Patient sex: F
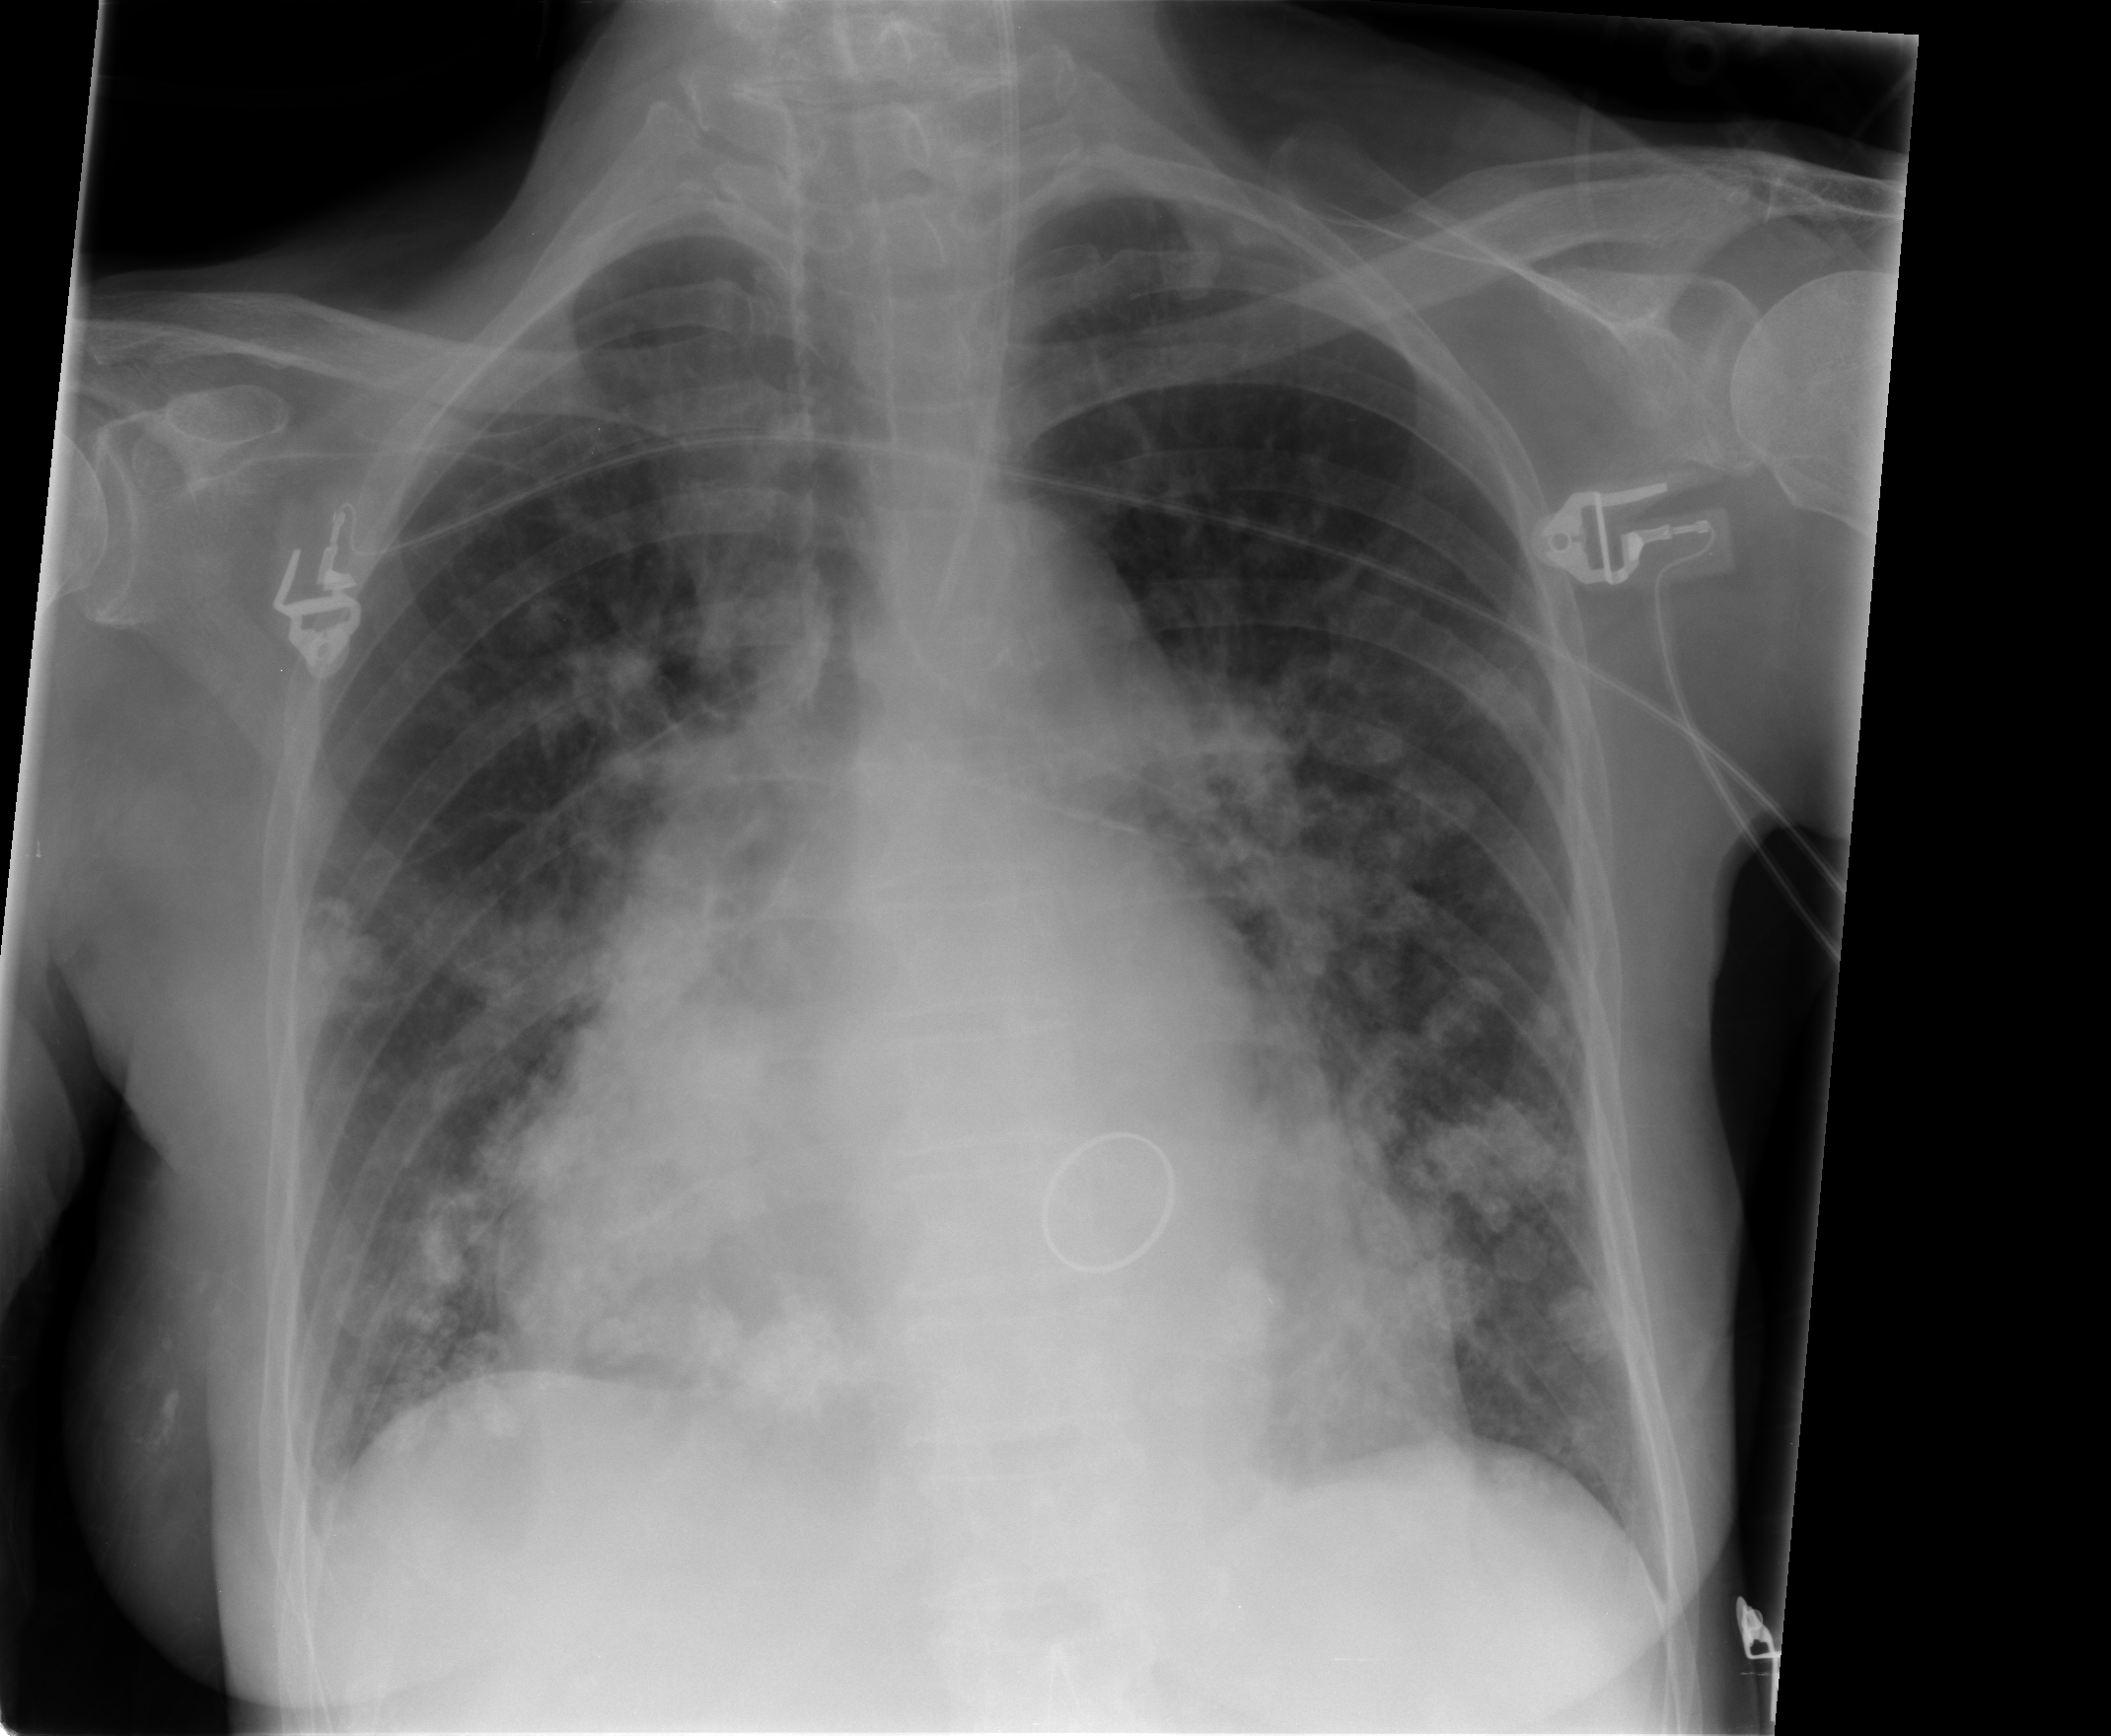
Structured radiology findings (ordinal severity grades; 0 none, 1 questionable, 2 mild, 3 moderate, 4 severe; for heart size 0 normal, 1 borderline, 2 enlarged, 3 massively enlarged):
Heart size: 2
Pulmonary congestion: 0
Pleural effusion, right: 0
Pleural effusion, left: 0
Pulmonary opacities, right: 0
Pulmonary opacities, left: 0
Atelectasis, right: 2
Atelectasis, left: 0